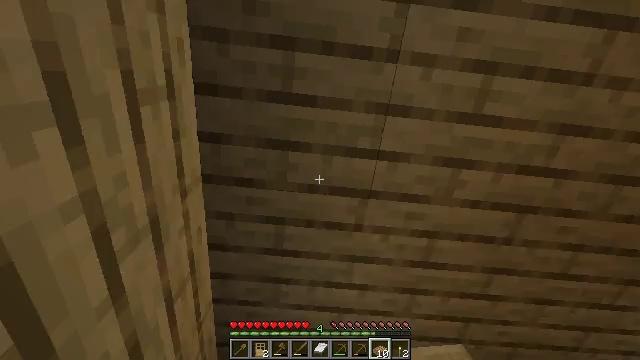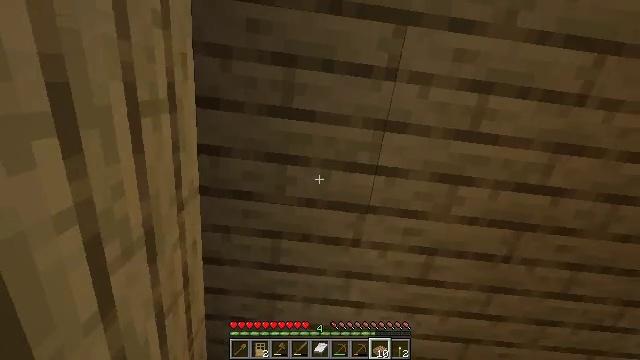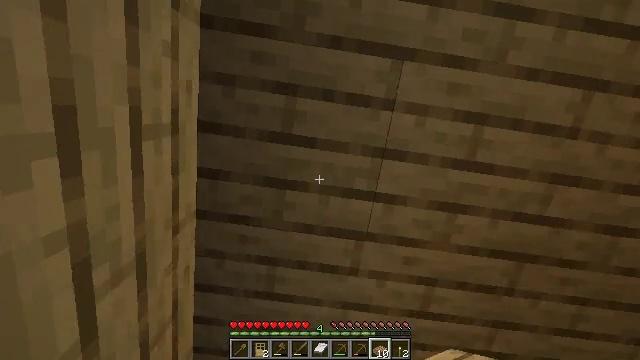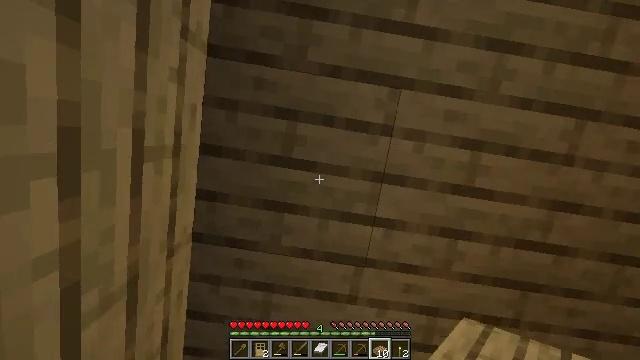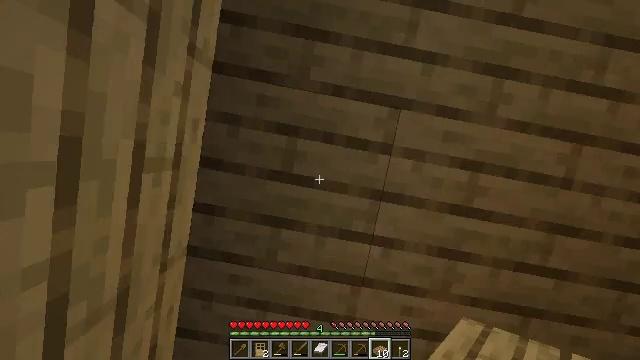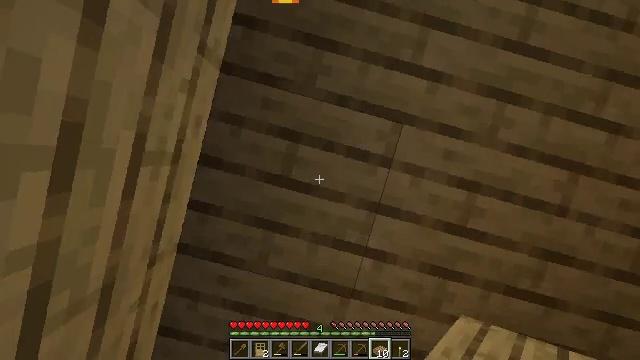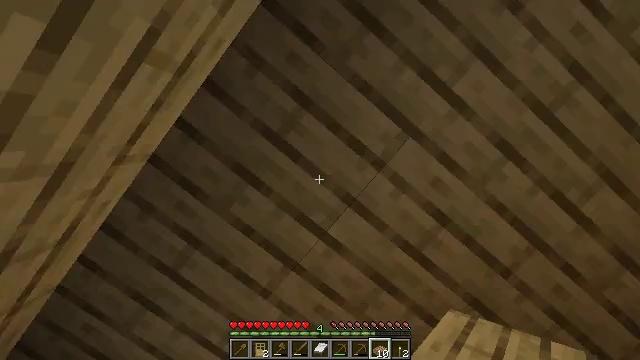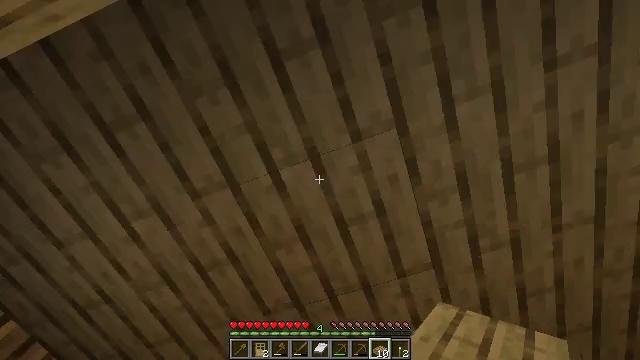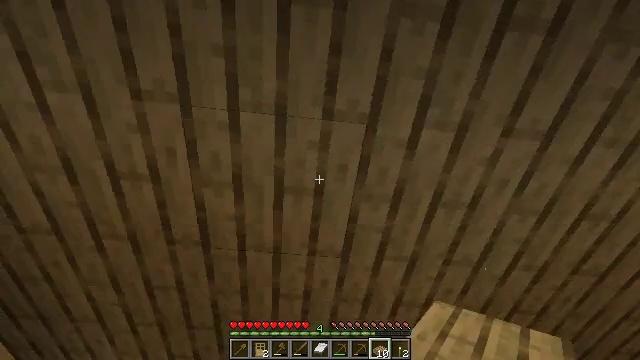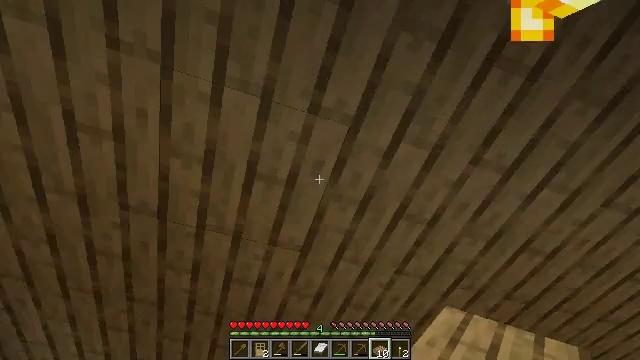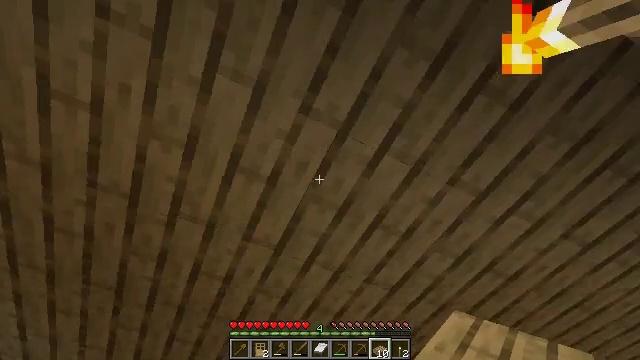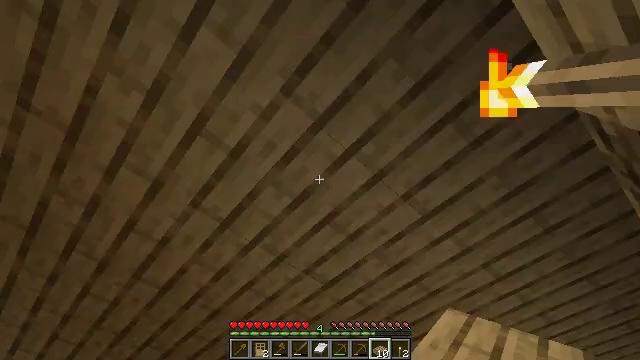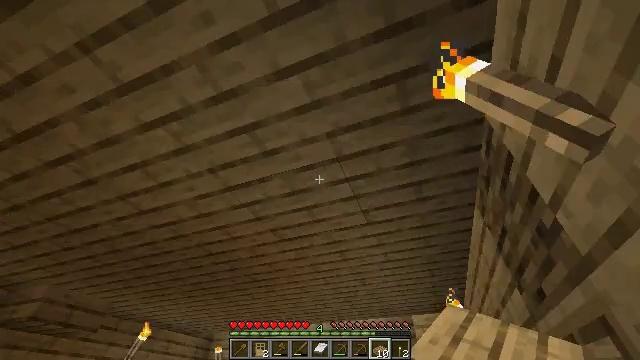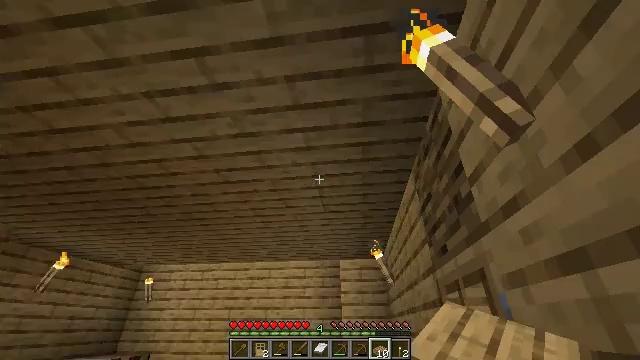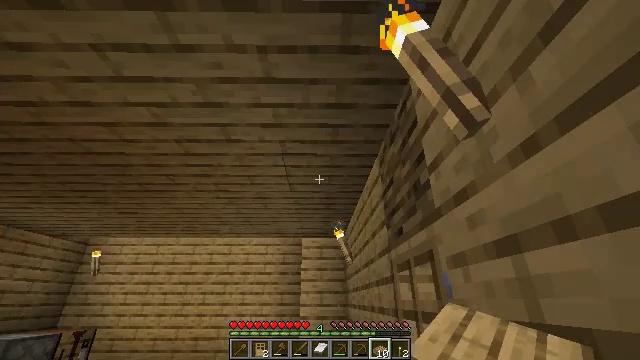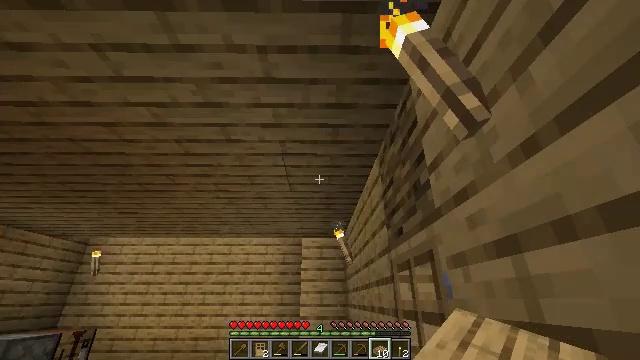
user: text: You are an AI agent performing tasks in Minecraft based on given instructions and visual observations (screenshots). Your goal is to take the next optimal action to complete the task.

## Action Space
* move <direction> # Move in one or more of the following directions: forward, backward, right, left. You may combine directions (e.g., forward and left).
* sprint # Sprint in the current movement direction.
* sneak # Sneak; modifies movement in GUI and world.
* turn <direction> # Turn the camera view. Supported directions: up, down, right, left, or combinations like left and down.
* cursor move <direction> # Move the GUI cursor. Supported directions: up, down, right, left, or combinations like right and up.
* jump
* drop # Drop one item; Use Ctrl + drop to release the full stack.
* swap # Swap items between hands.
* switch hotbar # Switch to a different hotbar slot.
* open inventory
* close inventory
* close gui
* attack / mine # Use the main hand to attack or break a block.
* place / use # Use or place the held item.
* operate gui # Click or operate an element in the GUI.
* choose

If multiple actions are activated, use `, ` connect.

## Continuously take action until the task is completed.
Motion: motion action
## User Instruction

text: Attack the oak slab to collect it.
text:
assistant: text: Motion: turn right and up
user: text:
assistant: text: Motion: turn right and up
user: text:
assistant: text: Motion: turn up
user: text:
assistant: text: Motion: turn right and up
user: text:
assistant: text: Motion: turn right and up
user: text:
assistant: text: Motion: turn right and down
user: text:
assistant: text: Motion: turn right and down
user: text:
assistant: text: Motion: turn right and down
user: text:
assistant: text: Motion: turn right and down
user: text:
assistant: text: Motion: turn right
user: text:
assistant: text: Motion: turn right and down
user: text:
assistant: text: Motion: turn right and down
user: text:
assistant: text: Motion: turn right and down
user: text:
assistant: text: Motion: turn right and down
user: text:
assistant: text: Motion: no_op
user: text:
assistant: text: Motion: no_op
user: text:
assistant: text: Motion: no_op
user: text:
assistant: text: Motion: turn right
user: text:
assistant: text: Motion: turn right
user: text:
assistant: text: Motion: no_op
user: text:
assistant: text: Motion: no_op
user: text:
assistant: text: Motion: no_op
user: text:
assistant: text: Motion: no_op
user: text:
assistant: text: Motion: no_op
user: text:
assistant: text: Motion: no_op
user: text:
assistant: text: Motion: turn left
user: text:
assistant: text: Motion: turn left and up
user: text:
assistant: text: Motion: turn left
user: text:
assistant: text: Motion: turn left
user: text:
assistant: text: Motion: no_op